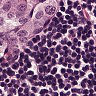
Metastatic tissue present: yes